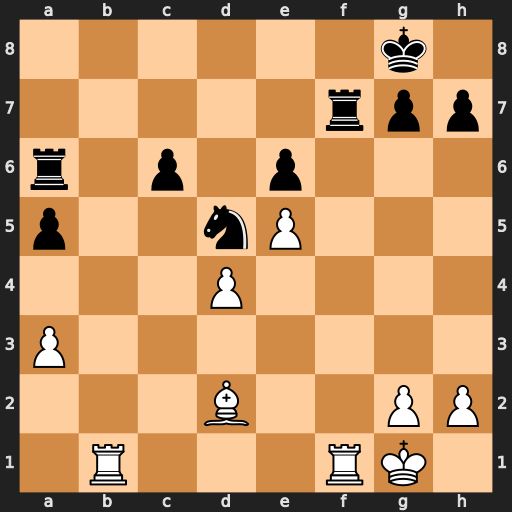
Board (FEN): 6k1/5rpp/r1p1p3/p2nP3/3P4/P7/3B2PP/1R3RK1
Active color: w
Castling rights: -
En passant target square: -
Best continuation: Rb8+ Rf8 Rfxf8#